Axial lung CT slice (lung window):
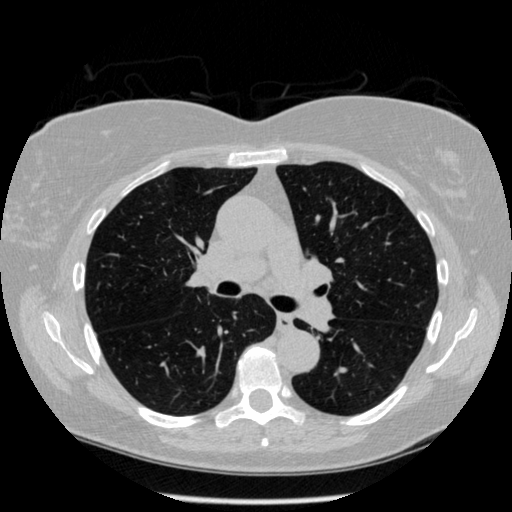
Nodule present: no